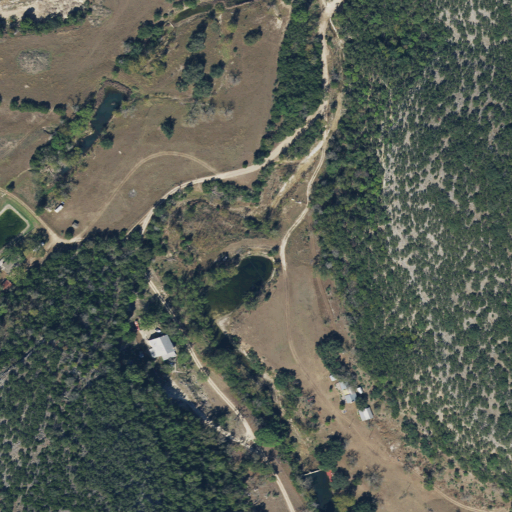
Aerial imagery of valley in Texas named Blunt Hollow containing evergreen forest, shrub, deciduous forest, open development, herbaceous wetlands, and grassland